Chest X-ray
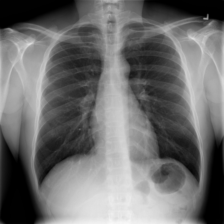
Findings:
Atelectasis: negative
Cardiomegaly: negative
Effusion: negative
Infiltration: negative
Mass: negative
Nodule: negative
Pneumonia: negative
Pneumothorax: negative
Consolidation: negative
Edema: negative
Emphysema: negative
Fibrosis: negative
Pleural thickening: negative
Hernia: negative